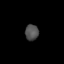
Tissue: lung
Cell type: Epithelial cells
Senescence score: 0.1634
Nuclear area (px): 208
Mean DAPI intensity: 80.202